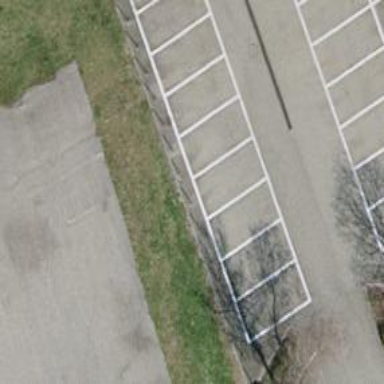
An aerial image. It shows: Bollard.